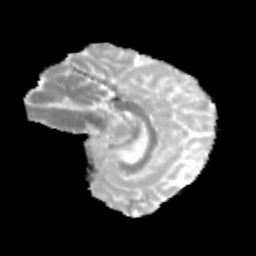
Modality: MD
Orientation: sagittal
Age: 14
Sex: female
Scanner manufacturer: siemens
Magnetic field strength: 3 T
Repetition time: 3.8 s
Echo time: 0.07 s